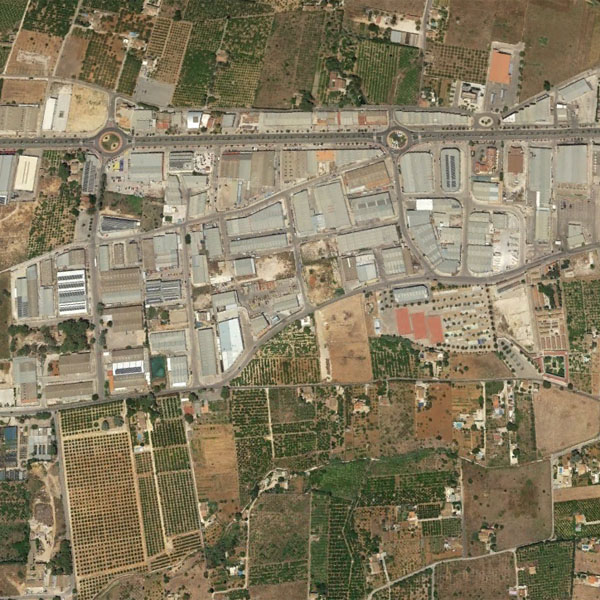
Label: Industrial